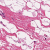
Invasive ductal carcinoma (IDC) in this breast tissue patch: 0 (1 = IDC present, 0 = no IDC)